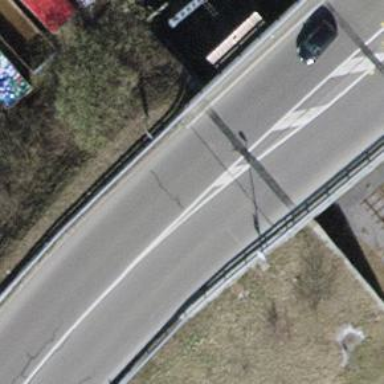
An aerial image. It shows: Paved bridge on trunk link highway.